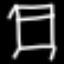
Label: bed